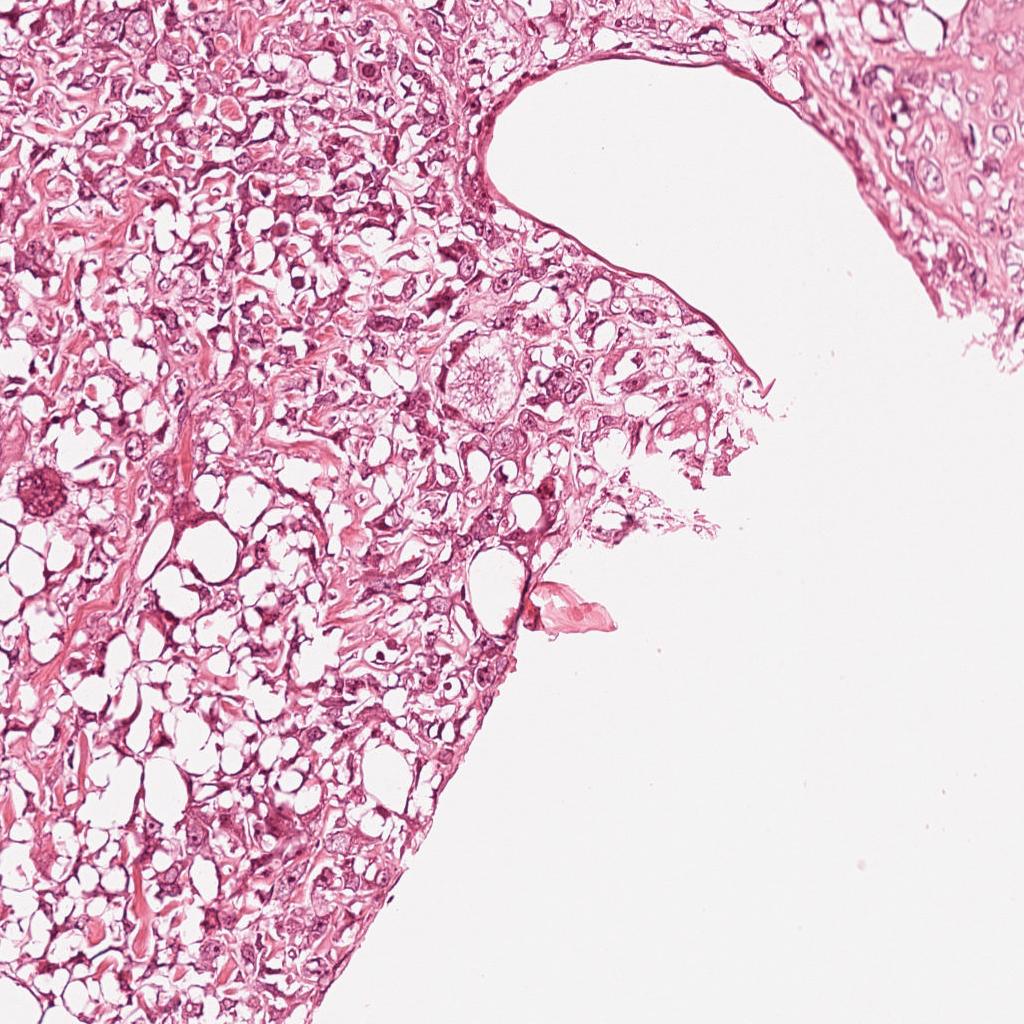
Label: Viable